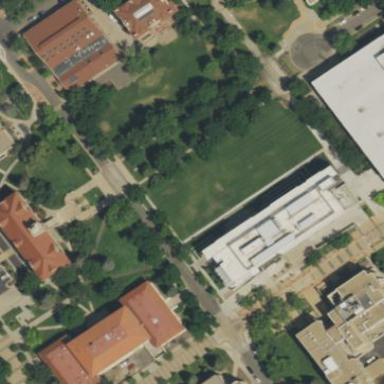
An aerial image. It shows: University building.